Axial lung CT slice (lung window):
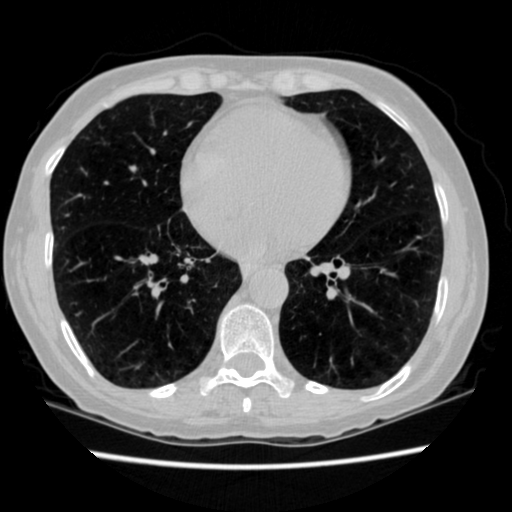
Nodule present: no